Question: Blue-Walls
Green highlighted cells = open list
Red Highlighted cells = closed list

Hello, can anyone tell me how can i implement backtracking in a a star search algorithm?
I've implemented the a star search according to wiki, but it does not backtrack, what i mean by backtrack is that the open list(green cells) contains 2,0 and 3,3 as shown in the picture, upon reaching 2,0 the current node would "jump" to 3,3 since the cost is now more than 3,3 and continue the search from there, how can it be done so that it would backtrack from 2,0->2,1->2,2... all the way back to 3,3 and start the search from there?
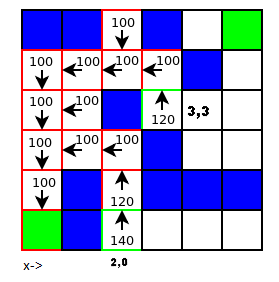
Answer: But your text suggest approach which is a bit confusing.
-
You got too much of 'cost=100' in there and therefore you can not backtrack the path. You have to increase or decrease cost on each step and fill only cells that are near last filled cells. That can be done by recursion on big maps or by scanning whole map or bounding box for last filled number on small maps.
- <URL>
Can be done by scanning neighbors of start/end cells after A* filling moving always to the smallest/biggest cost

In this example start filling from '(2,0)' until '(3,3)' is hit and then from '(3,2)' 'cost=8' to the smallest cost (always 'cost-1' for incremental filling). If you need the path in reverse order then start filling from '(3,3)' instead ...
Sometimes double filling speed up the process so: Start filling from both ends and stop when they join. To recognize which cell is filled from which point you can use positive and negative values, or some big enough ranges for costs.